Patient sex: M
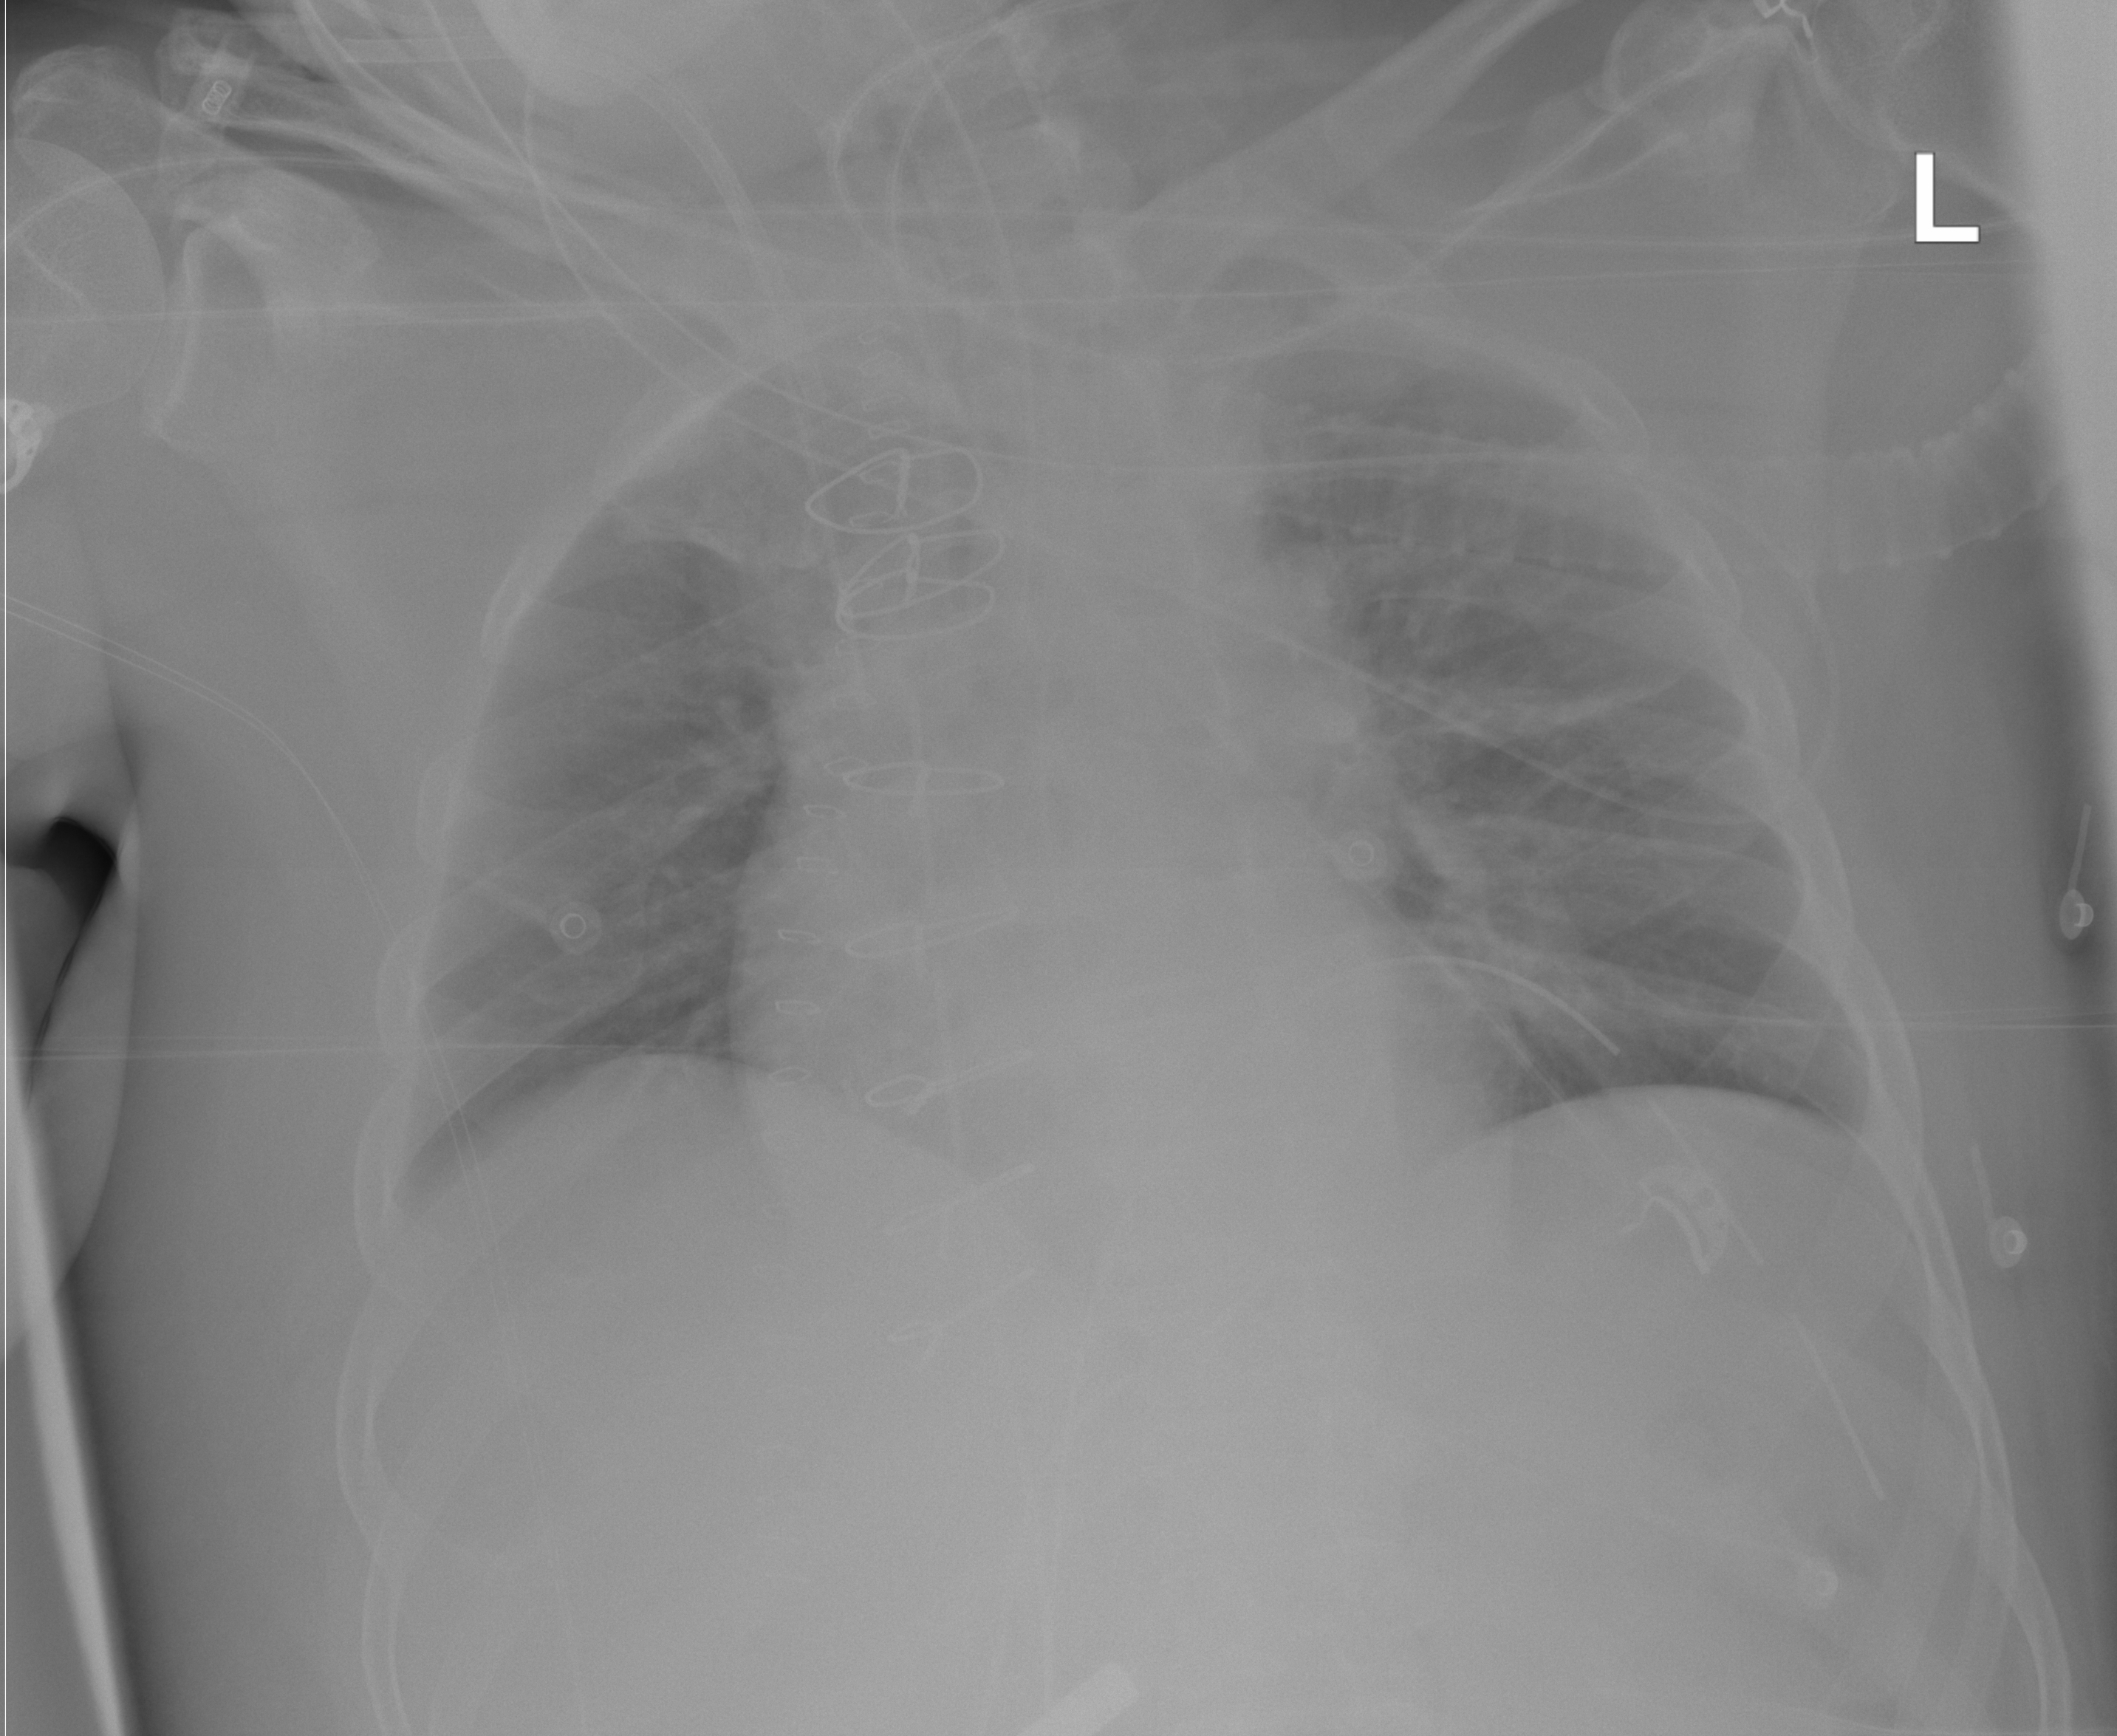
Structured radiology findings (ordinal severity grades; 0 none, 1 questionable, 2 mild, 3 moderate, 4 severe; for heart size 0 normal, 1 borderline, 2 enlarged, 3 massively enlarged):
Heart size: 1
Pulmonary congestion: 1
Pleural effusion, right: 0
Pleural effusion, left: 0
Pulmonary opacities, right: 0
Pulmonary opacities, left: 0
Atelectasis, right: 0
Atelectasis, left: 2